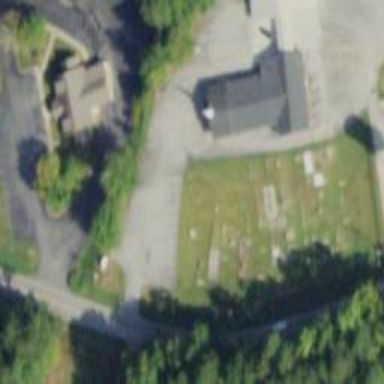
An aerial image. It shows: Cemetery.